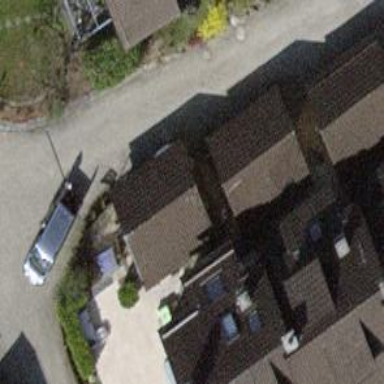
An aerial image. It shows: Group of garages.